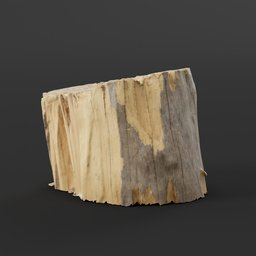
Label: nature